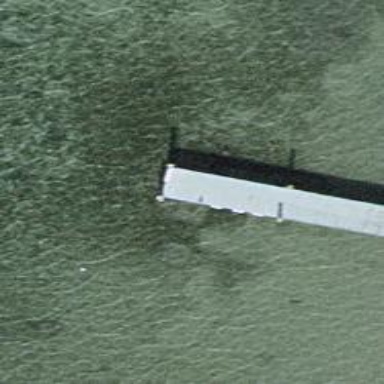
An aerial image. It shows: Man-made pier.